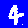
Digit: 4